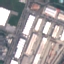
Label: Industrial